Question: I am doing a project for which I need to display data values in the form of a table. But when I try to view the table, the output is as shown in the screenshot that I have uploaded. But I need the data values to be seen. My code for creating the table is as follows:
'''
Results_table = table(pi_c,Wnet,back_work,SFC,Cycle_efficiency,Exergetic_Cycle_Efficiency,'Varia bleNames',{'PressureRatio','NetWorkOutput','BackWorkRatio','SpecificFuelConsumption','CycleEfficiency','SecondLawEfficiency'});
'''
Is there something wrong with my display settings or what I dunno. Also, if I need to format my data values, please let me know.!

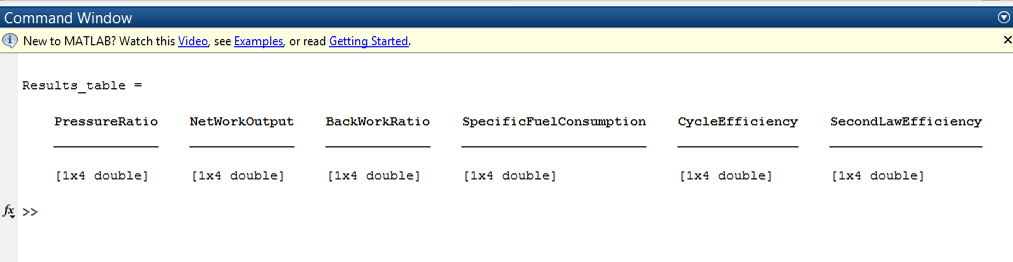
Answer: It looks like you simply need to provide column vectors to the table instead of row vectors (i.e. '4x1' vectors instead of '1x4') for them to be displayed.
Example with sample data:
'''
clear
clc
pi_c = 100*rand(4,1);
Wnet = 100*rand(4,1);
back_work = 100*rand(4,1);
SFC = 100*rand(4,1);
Cycle_efficiency = 100*rand(4,1);
Exergetic_Cycle_Efficiency = 100*rand(4,1);
Results_table = table(pi_c,Wnet,back_work,SFC,Cycle_efficiency,Exergetic_Cycle_Efficiency,'VariableNames',{'PressureRatio','NetWorkOutput','BackWorkRatio','SpecificFuelConsumption','CycleEfficiency','SecondLawEfficiency'})
'''
Which works fine:
'''
Results_table =
PressureRatio NetWorkOutput BackWorkRatio SpecificFuelConsumption CycleEfficiency
_____________ _____________ _____________ _______________________ _______________
10.665 81.73 25.987 18.185 86.929
96.19 86.869 80.007 26.38 57.97
0.46342 8.4436 43.141 14.554 54.986
77.491 39.978 91.065 13.607 14.495
SecondLawEfficiency
___________________
85.303
62.206
35.095
51.325
'''
whereas using row vectors gives the same result as you.